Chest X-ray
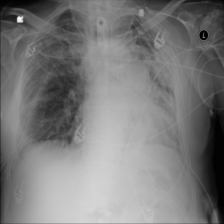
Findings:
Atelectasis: negative
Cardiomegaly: negative
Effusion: negative
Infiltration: positive
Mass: negative
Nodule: negative
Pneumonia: negative
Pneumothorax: negative
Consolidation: negative
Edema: negative
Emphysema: negative
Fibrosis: negative
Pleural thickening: negative
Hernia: negative